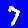
Digit: 7